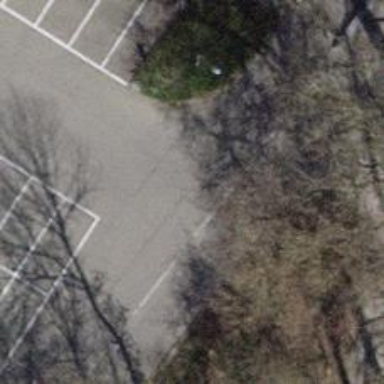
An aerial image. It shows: Asphalt parking aisle road for service vehicles.